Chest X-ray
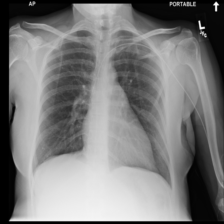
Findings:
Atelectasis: negative
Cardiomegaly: negative
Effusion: negative
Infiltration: negative
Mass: negative
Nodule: negative
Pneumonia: negative
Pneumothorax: negative
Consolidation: negative
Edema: negative
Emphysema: negative
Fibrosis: negative
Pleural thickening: negative
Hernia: negative